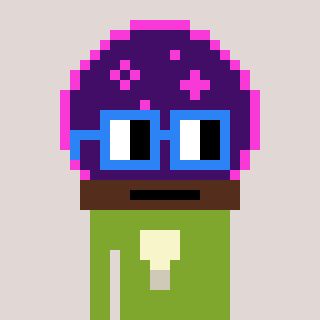
a pixel art character with square blue glasses, a crystalball-shaped head and a slimegreen-colored body on a warm background